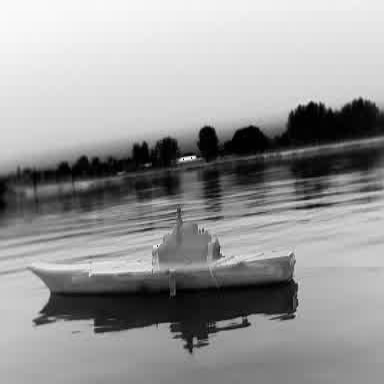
There is a warship in the infrared image.